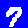
Digit: 7